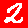
Digit: 2